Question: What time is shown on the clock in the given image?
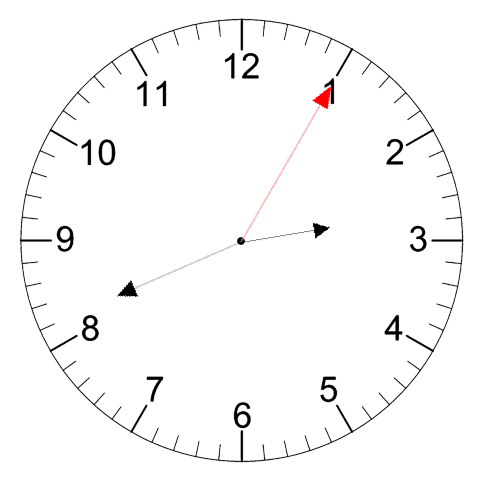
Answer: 02:41:05